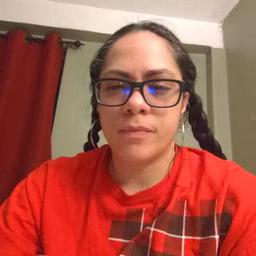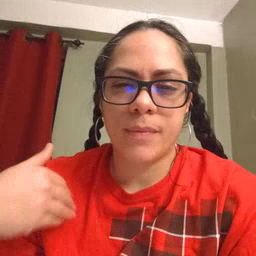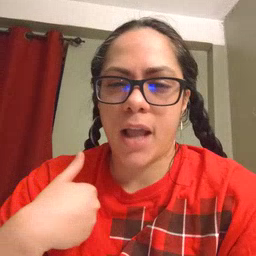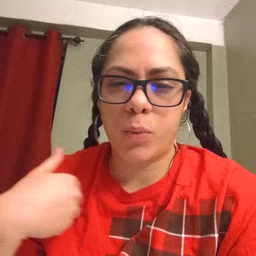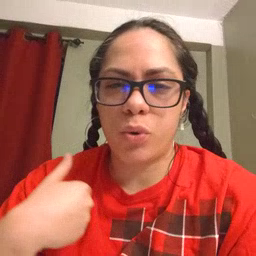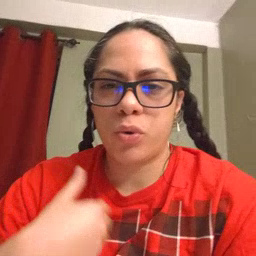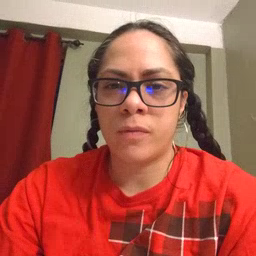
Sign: animal